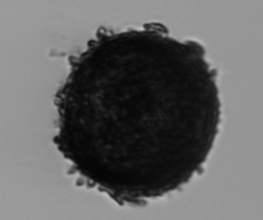
Label: Thalassiosira_TAG_external_detritus